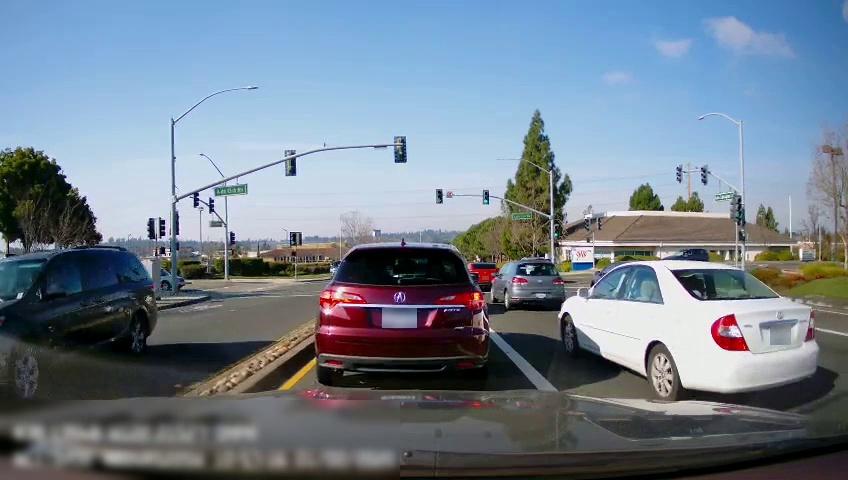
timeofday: Day
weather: Sunny
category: Drivable Space
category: Drivable Space
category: Vehicles | Car
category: Vehicles | SUV
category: Vehicles | Car
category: Vehicles | Car
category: Vehicles | Car
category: Vehicles | Car
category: Vehicles | SUV
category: Vehicles | SUV
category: Lanes | Current Lane
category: Lanes | Current Lane
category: Lanes | Current Lane
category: Lanes | Alternate Lane
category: Traffic | Signs
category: Traffic | Signs
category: Traffic | Signs
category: Traffic | Signs
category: Traffic | Lights
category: Traffic | Lights
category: Traffic | Lights
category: Traffic | Lights
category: Traffic | Lights
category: Traffic | Lights
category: Traffic | Lights
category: Traffic | Lights
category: Traffic | Lights
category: Traffic | Lights
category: Traffic | Lights
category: Traffic | Lights
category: Traffic | Lights
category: Traffic | Lights
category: Traffic | Lights